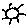
Label: sun